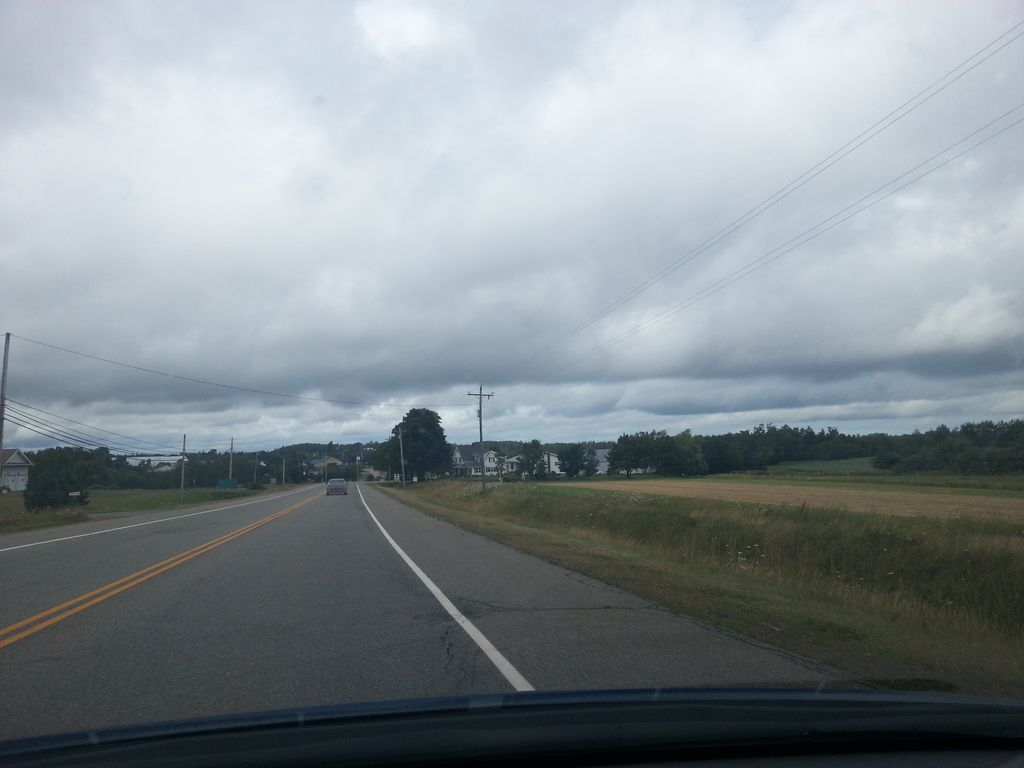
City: charlottetown